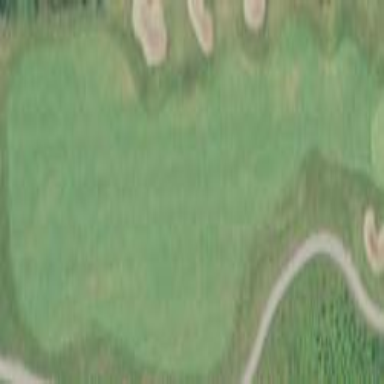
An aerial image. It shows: Grassy area designated as golf fairway.